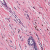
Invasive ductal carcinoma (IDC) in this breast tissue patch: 0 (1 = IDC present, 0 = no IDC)